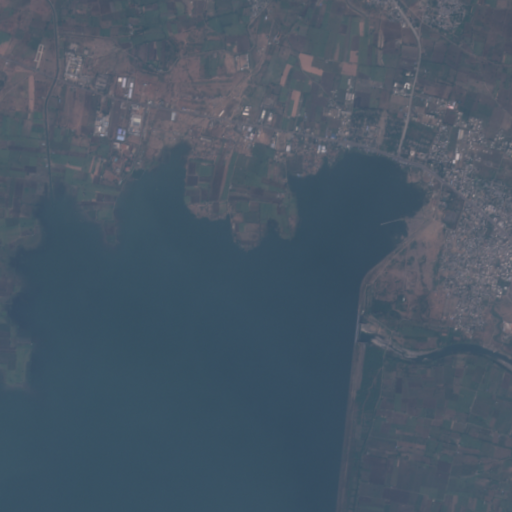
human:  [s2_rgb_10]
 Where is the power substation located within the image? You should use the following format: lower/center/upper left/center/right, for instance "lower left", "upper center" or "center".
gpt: The power substation is located in the center right of the image.
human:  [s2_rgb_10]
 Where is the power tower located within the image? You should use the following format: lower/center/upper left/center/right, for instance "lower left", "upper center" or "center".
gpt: The power tower is located in the lower right of the image.
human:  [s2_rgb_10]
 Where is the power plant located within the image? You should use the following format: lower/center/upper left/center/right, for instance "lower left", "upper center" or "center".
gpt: There is no power plant in the image.